Interaction volume radius: 10 \u00c5
Interaction volume height: 45 \u00c5
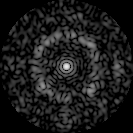
Disorder parameter: 0.6969